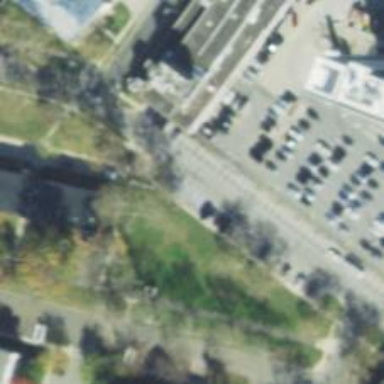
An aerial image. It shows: Parking space.